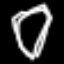
Label: diamond